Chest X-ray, PA view. Patient: 67 years old, sex M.
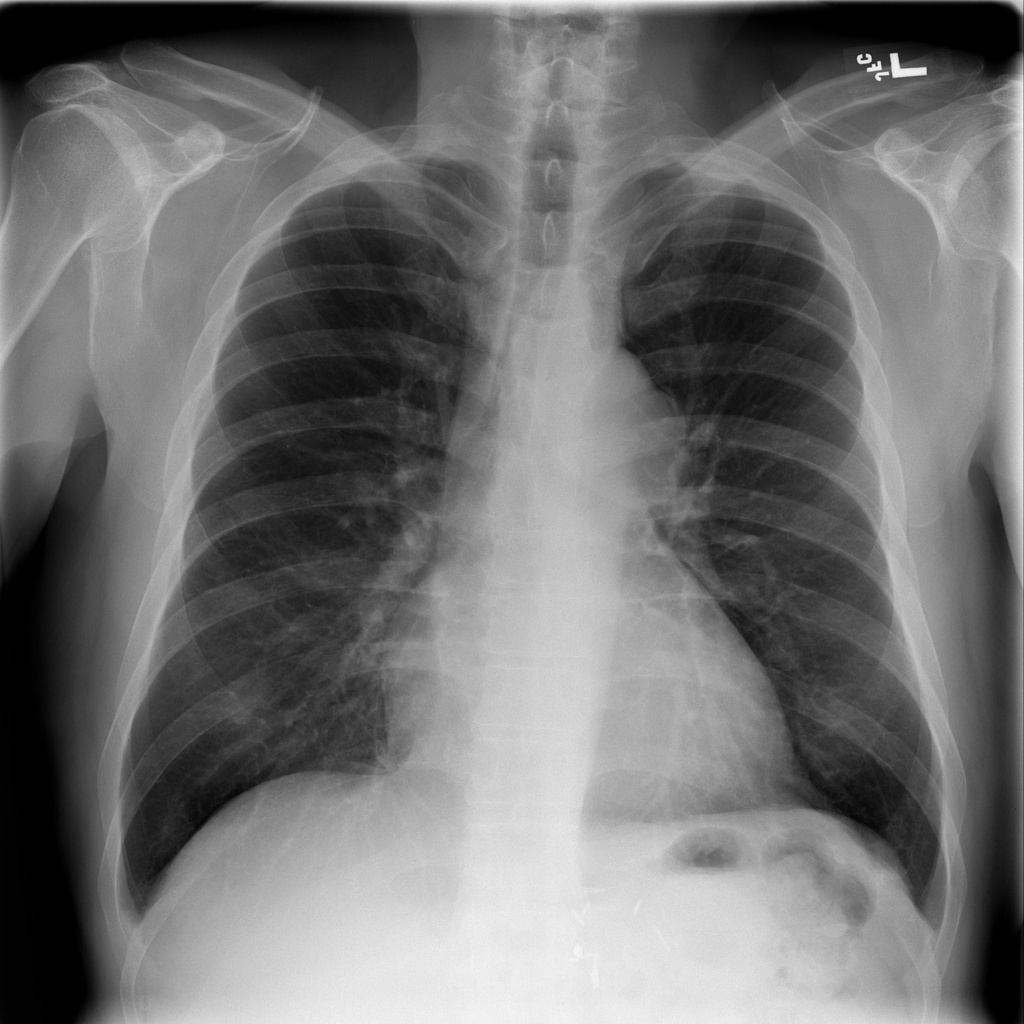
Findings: Pleural_Thickening